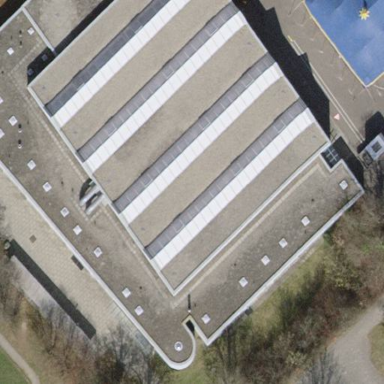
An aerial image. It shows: Public building.